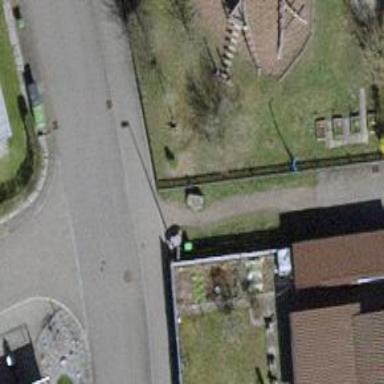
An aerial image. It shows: Bollard.